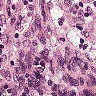
Metastatic tissue present: no